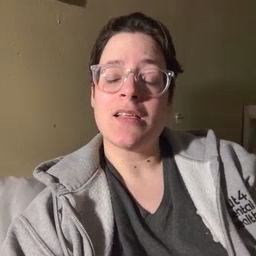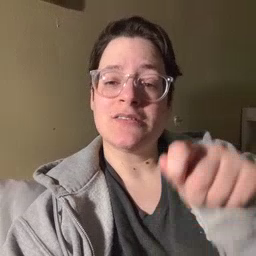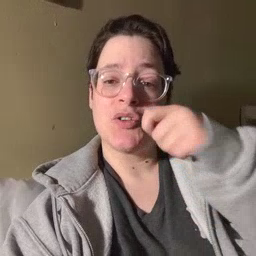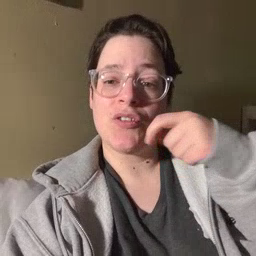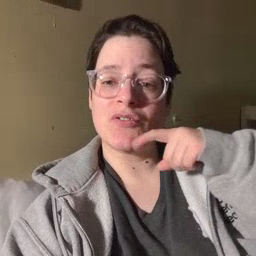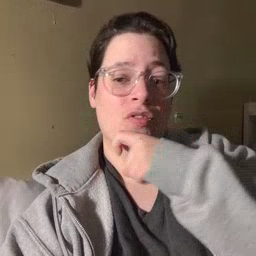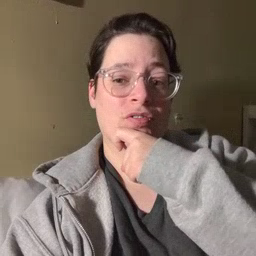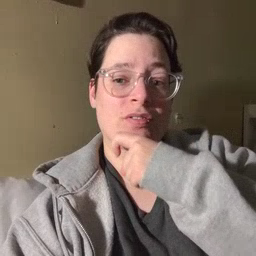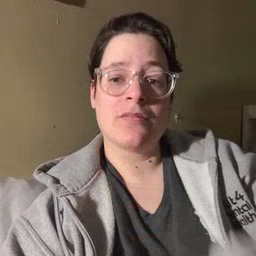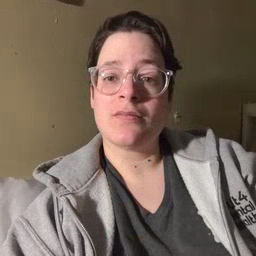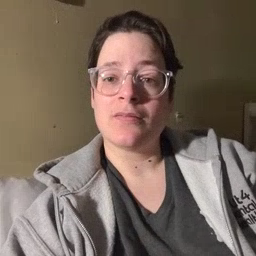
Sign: cereal